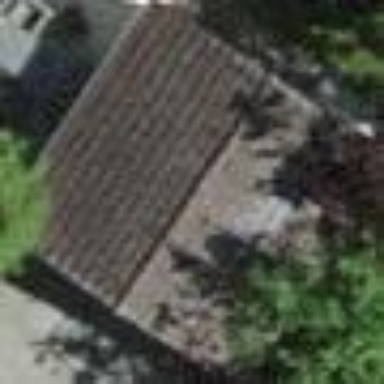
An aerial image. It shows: Garage building.